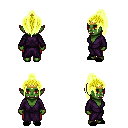
a pixel art fantasy rpg character, female body template, orc, green skin, purple robe, red pants, gold long topknot hairstyle, gold tiara, black slippers, four views (front, back, left, right), 2x2 character sprite sheet, small pixel art, hard edges, no anti-aliasing